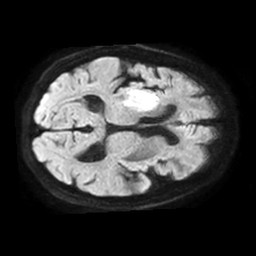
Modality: TRACE
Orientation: axial
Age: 87
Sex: female
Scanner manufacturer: philips
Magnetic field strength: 1.5 T
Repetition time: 3.403 s
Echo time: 0.06922 s